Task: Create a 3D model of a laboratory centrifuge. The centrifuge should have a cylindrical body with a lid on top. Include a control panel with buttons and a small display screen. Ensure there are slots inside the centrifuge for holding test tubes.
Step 440:
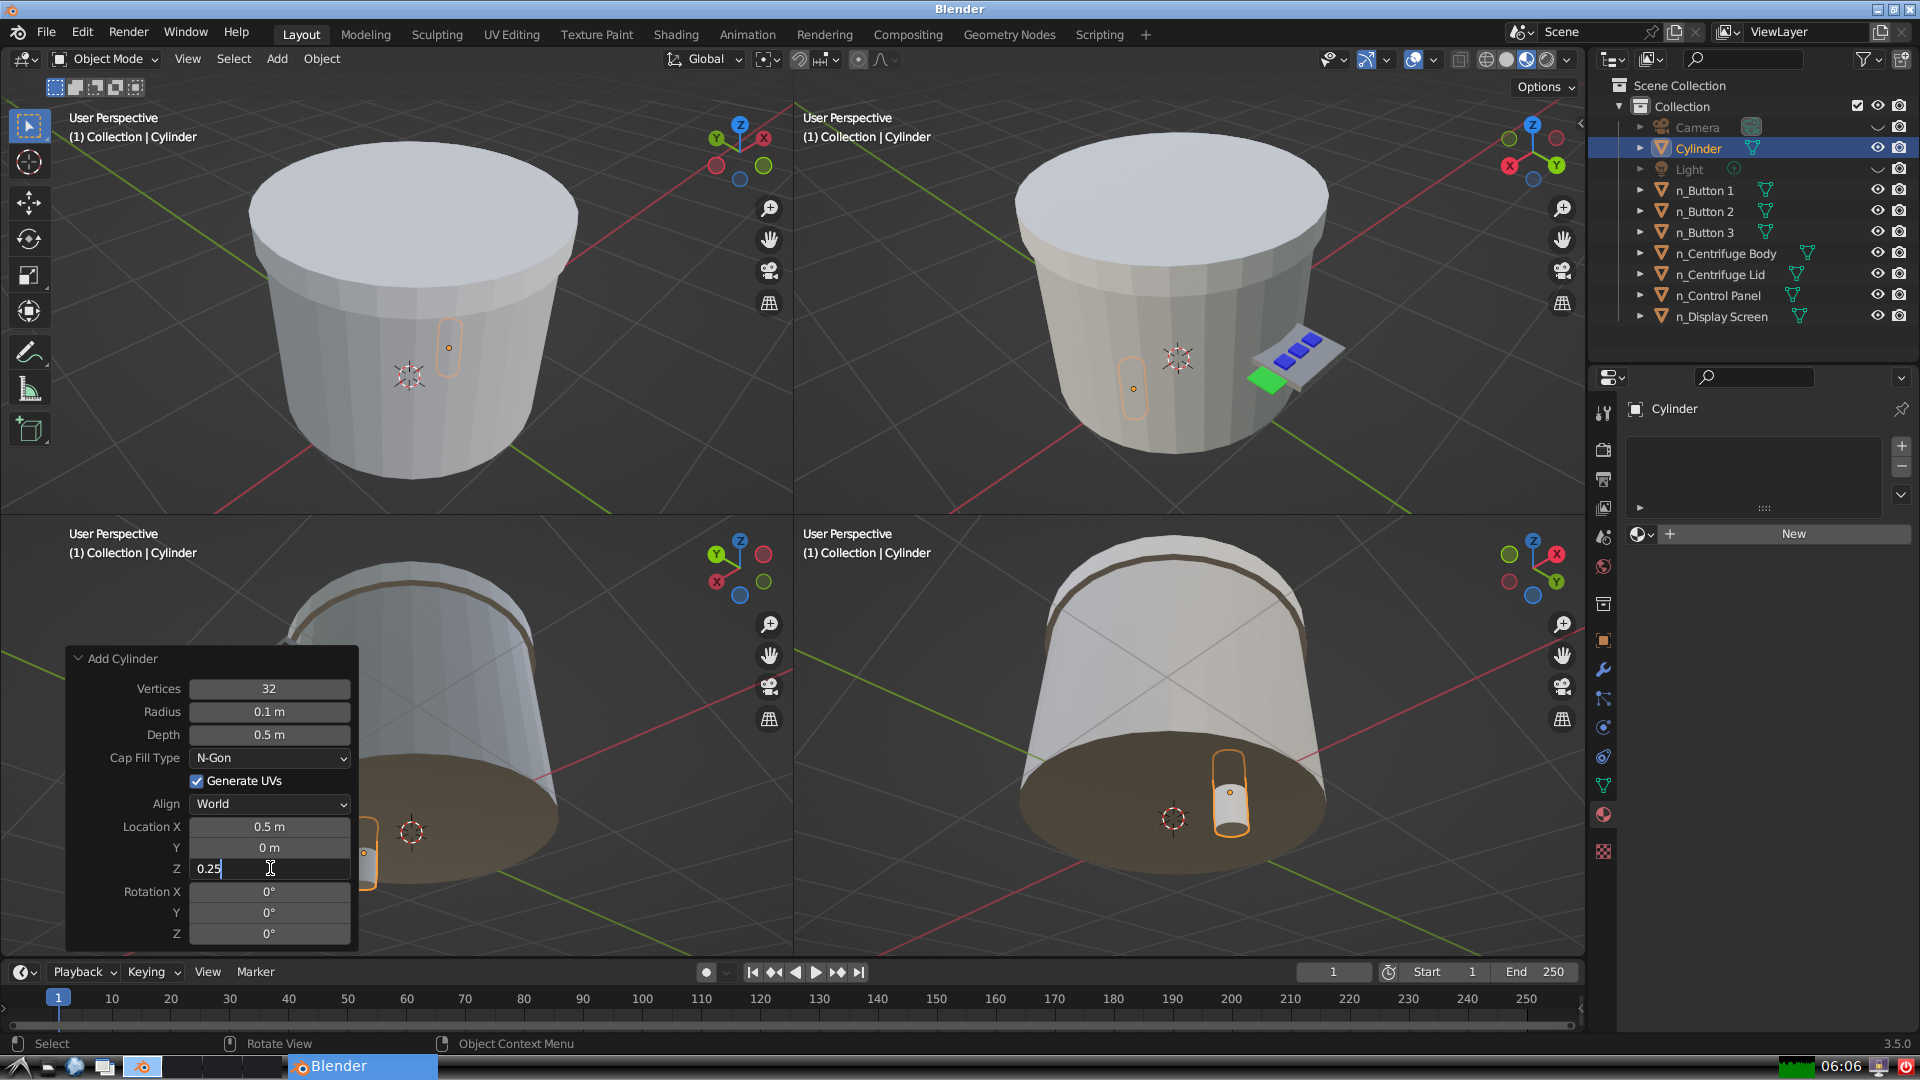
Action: {"key_press": ['Return']}